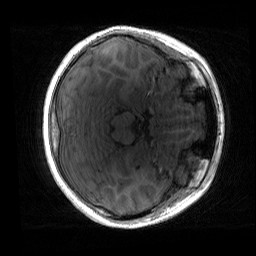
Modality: T1w
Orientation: axial
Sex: female
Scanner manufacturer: siemens
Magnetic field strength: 3 T
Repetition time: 1.9 s
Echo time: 0.00243 s